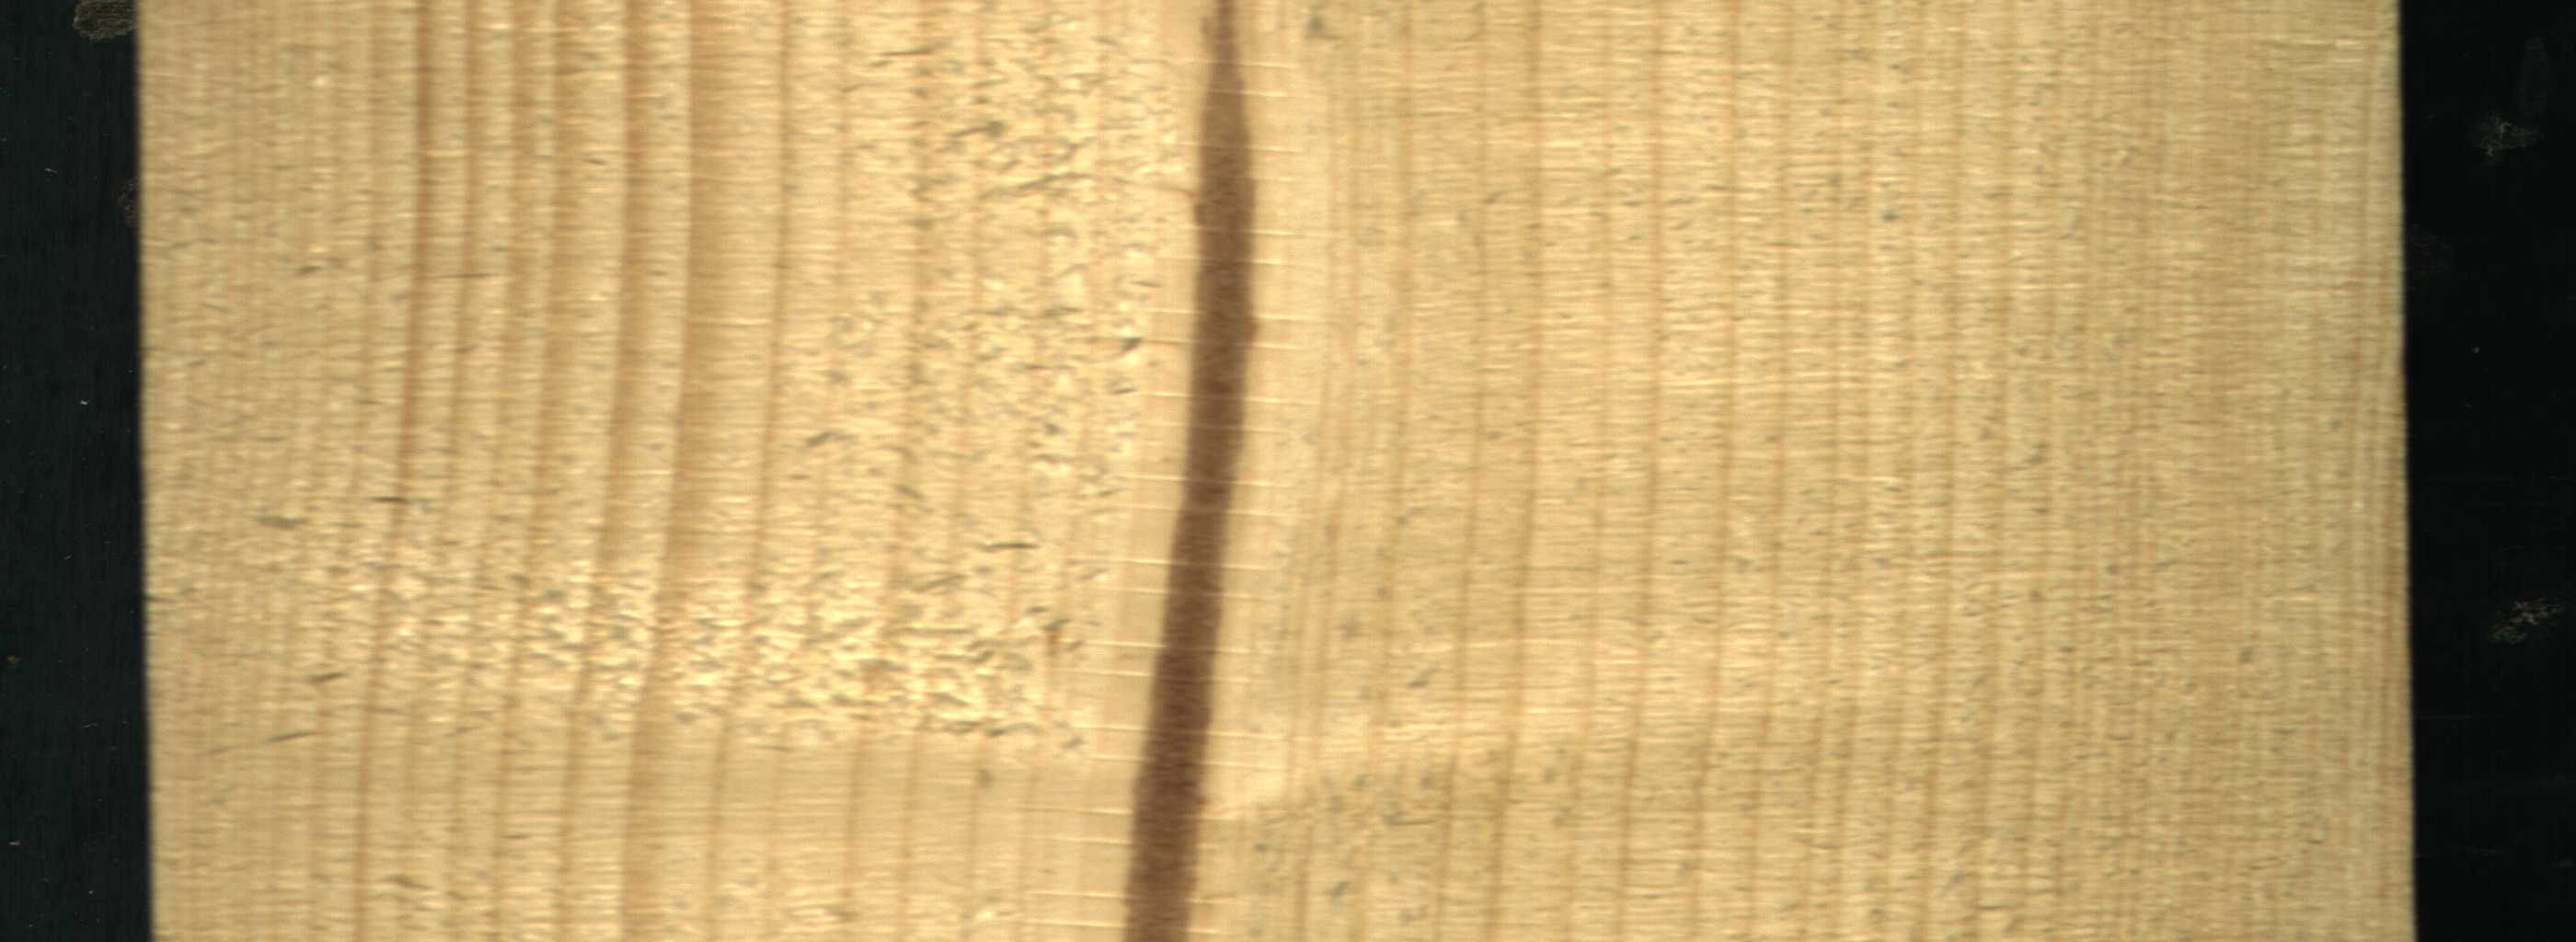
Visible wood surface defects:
Marrow